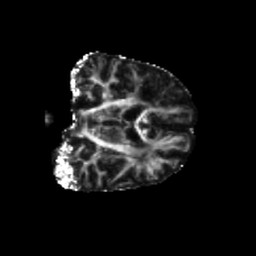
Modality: FA
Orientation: coronal
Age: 75
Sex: male
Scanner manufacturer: siemens
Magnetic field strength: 3 T
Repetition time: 5.25 s
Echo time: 0.08 s